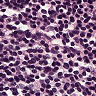
Metastatic tissue present: no